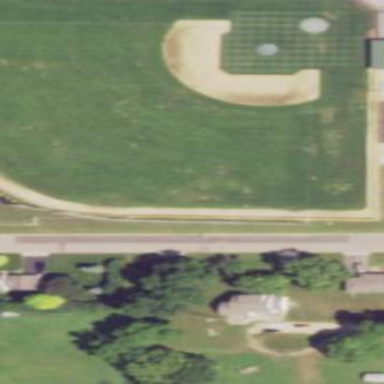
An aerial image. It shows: Baseball pitch for leisure land.